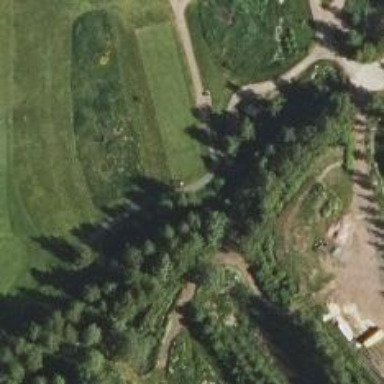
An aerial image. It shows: Service road designated as golf cart path.